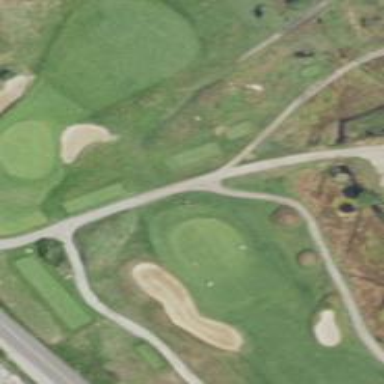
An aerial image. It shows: Path designated for golf carts.